Field crop: tomato
Growth stage: 2
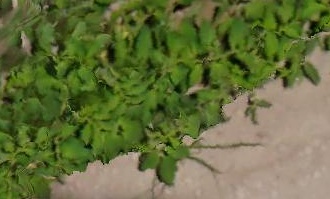
Species: tomato